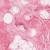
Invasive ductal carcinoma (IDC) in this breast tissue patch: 0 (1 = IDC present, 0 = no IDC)